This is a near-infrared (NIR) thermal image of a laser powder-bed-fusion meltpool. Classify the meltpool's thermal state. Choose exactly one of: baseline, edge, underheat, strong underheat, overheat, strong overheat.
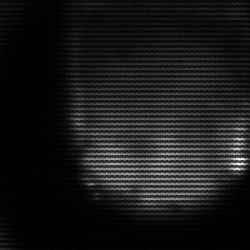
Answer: edge